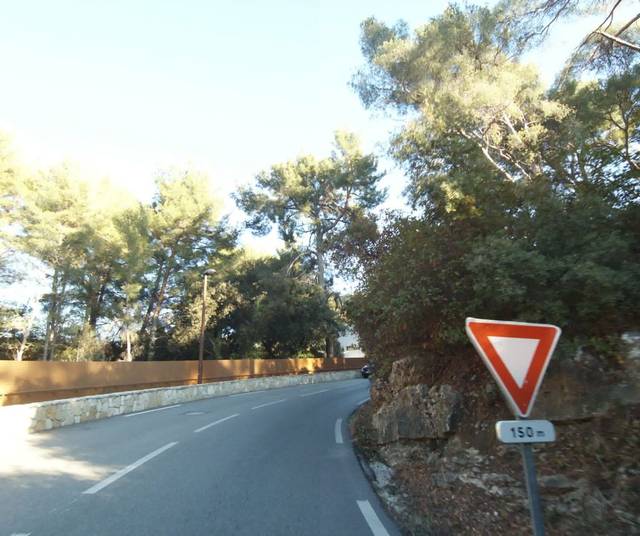
Region: France
Coordinates: 43.217, 5.549